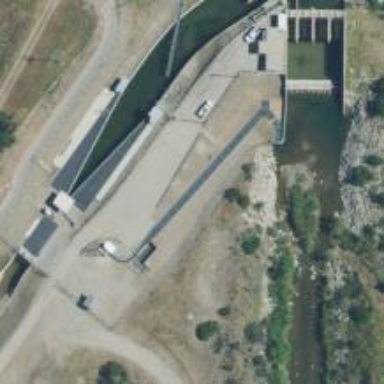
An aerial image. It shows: Fish pass along the waterway.